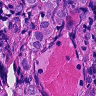
Metastatic tissue present: yes